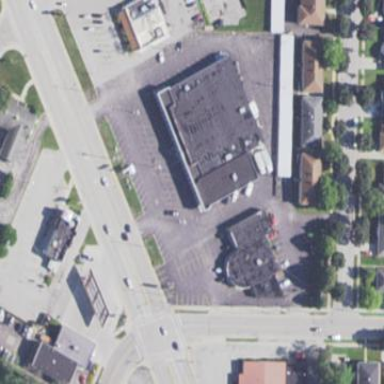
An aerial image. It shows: Commercial building.